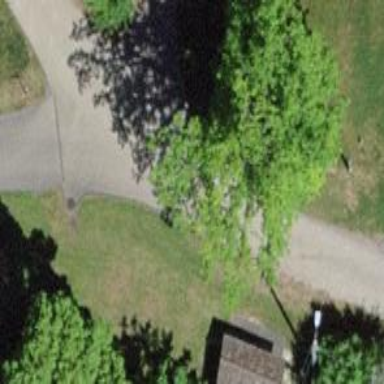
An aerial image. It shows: Residential road with asphalt surface and no sidewalks.